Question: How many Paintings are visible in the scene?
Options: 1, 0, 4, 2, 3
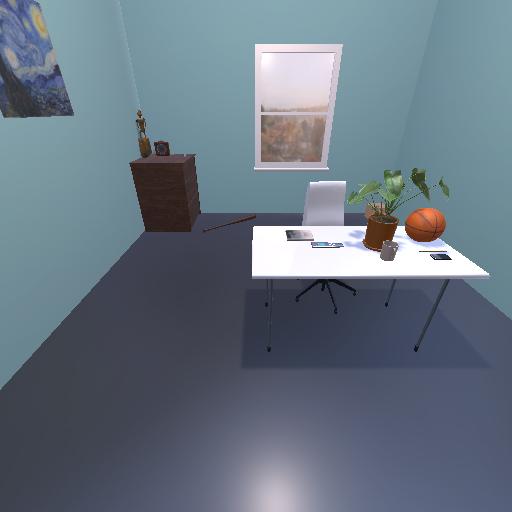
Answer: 1